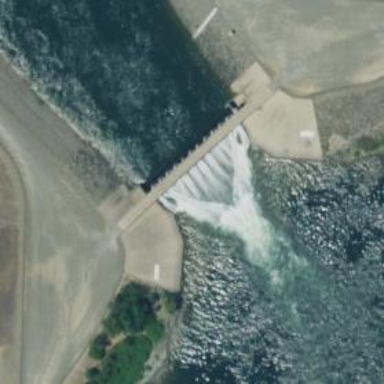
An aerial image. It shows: Dam across waterway.